Interaction volume radius: 5 \u00c5
Interaction volume height: 25 \u00c5
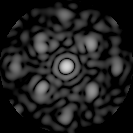
Disorder parameter: 0.4524